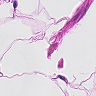
Metastatic tissue present: no